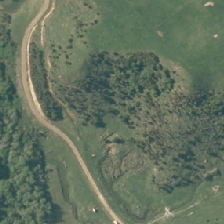
Land cover: manuka_kanuka